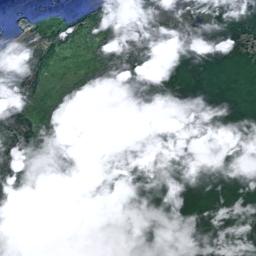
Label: cloud